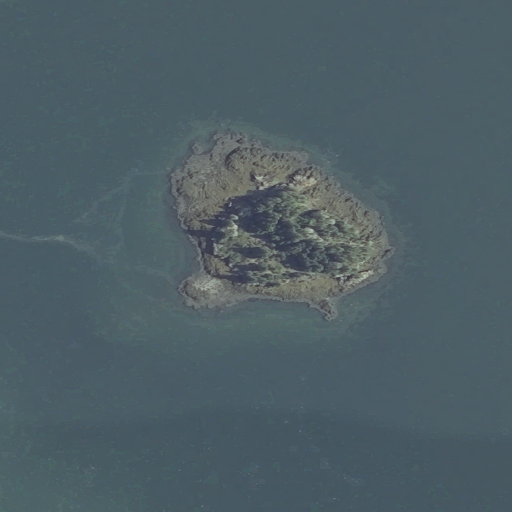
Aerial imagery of island in Maine named Major Island containing open water and herbaceous wetlands